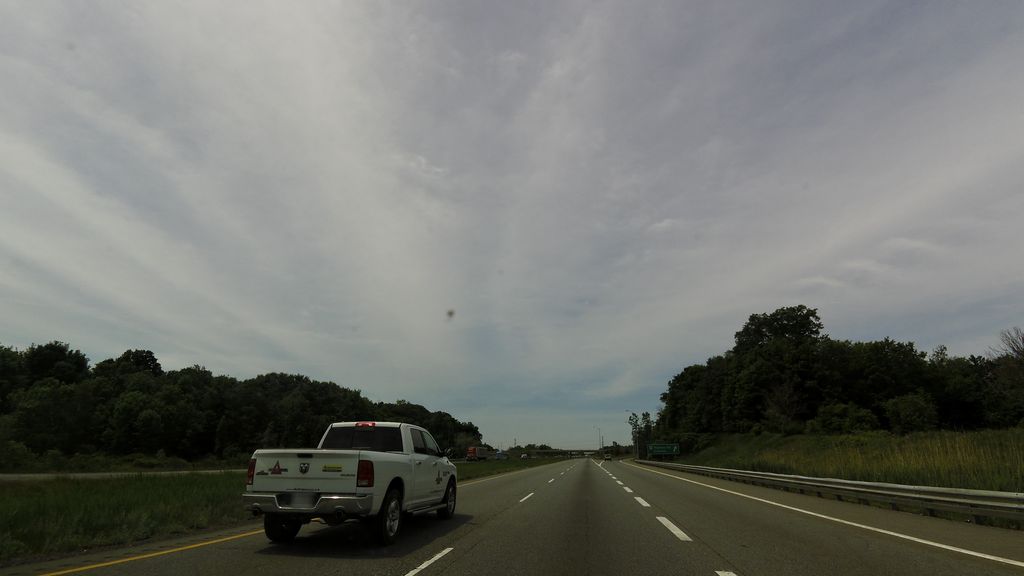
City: hamilton